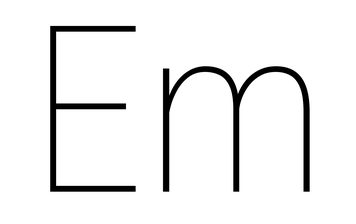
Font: Roboto_Condensed_Thin